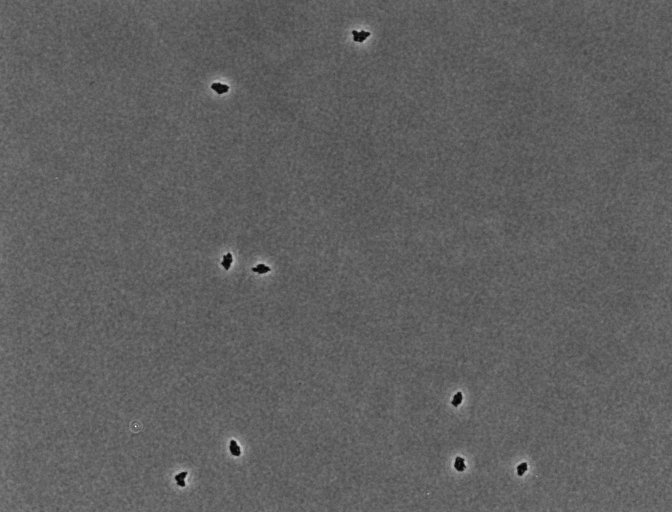
Phase contrast microscopy, 20x objective, 3 h incubation